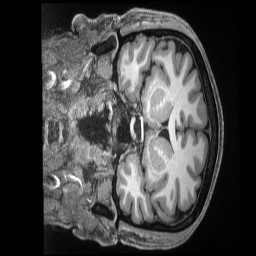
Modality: T1w
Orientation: coronal
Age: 27
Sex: male
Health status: ill
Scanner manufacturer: siemens
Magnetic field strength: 3 T
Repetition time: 2.5 s
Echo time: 0.00181 s